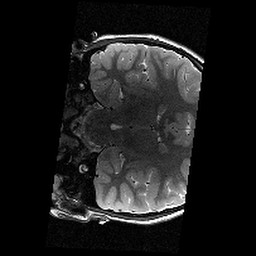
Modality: T2w
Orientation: coronal
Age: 10
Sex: male
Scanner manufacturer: siemens
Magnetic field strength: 3 T
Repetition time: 9.23 s
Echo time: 0.067 s